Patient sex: F
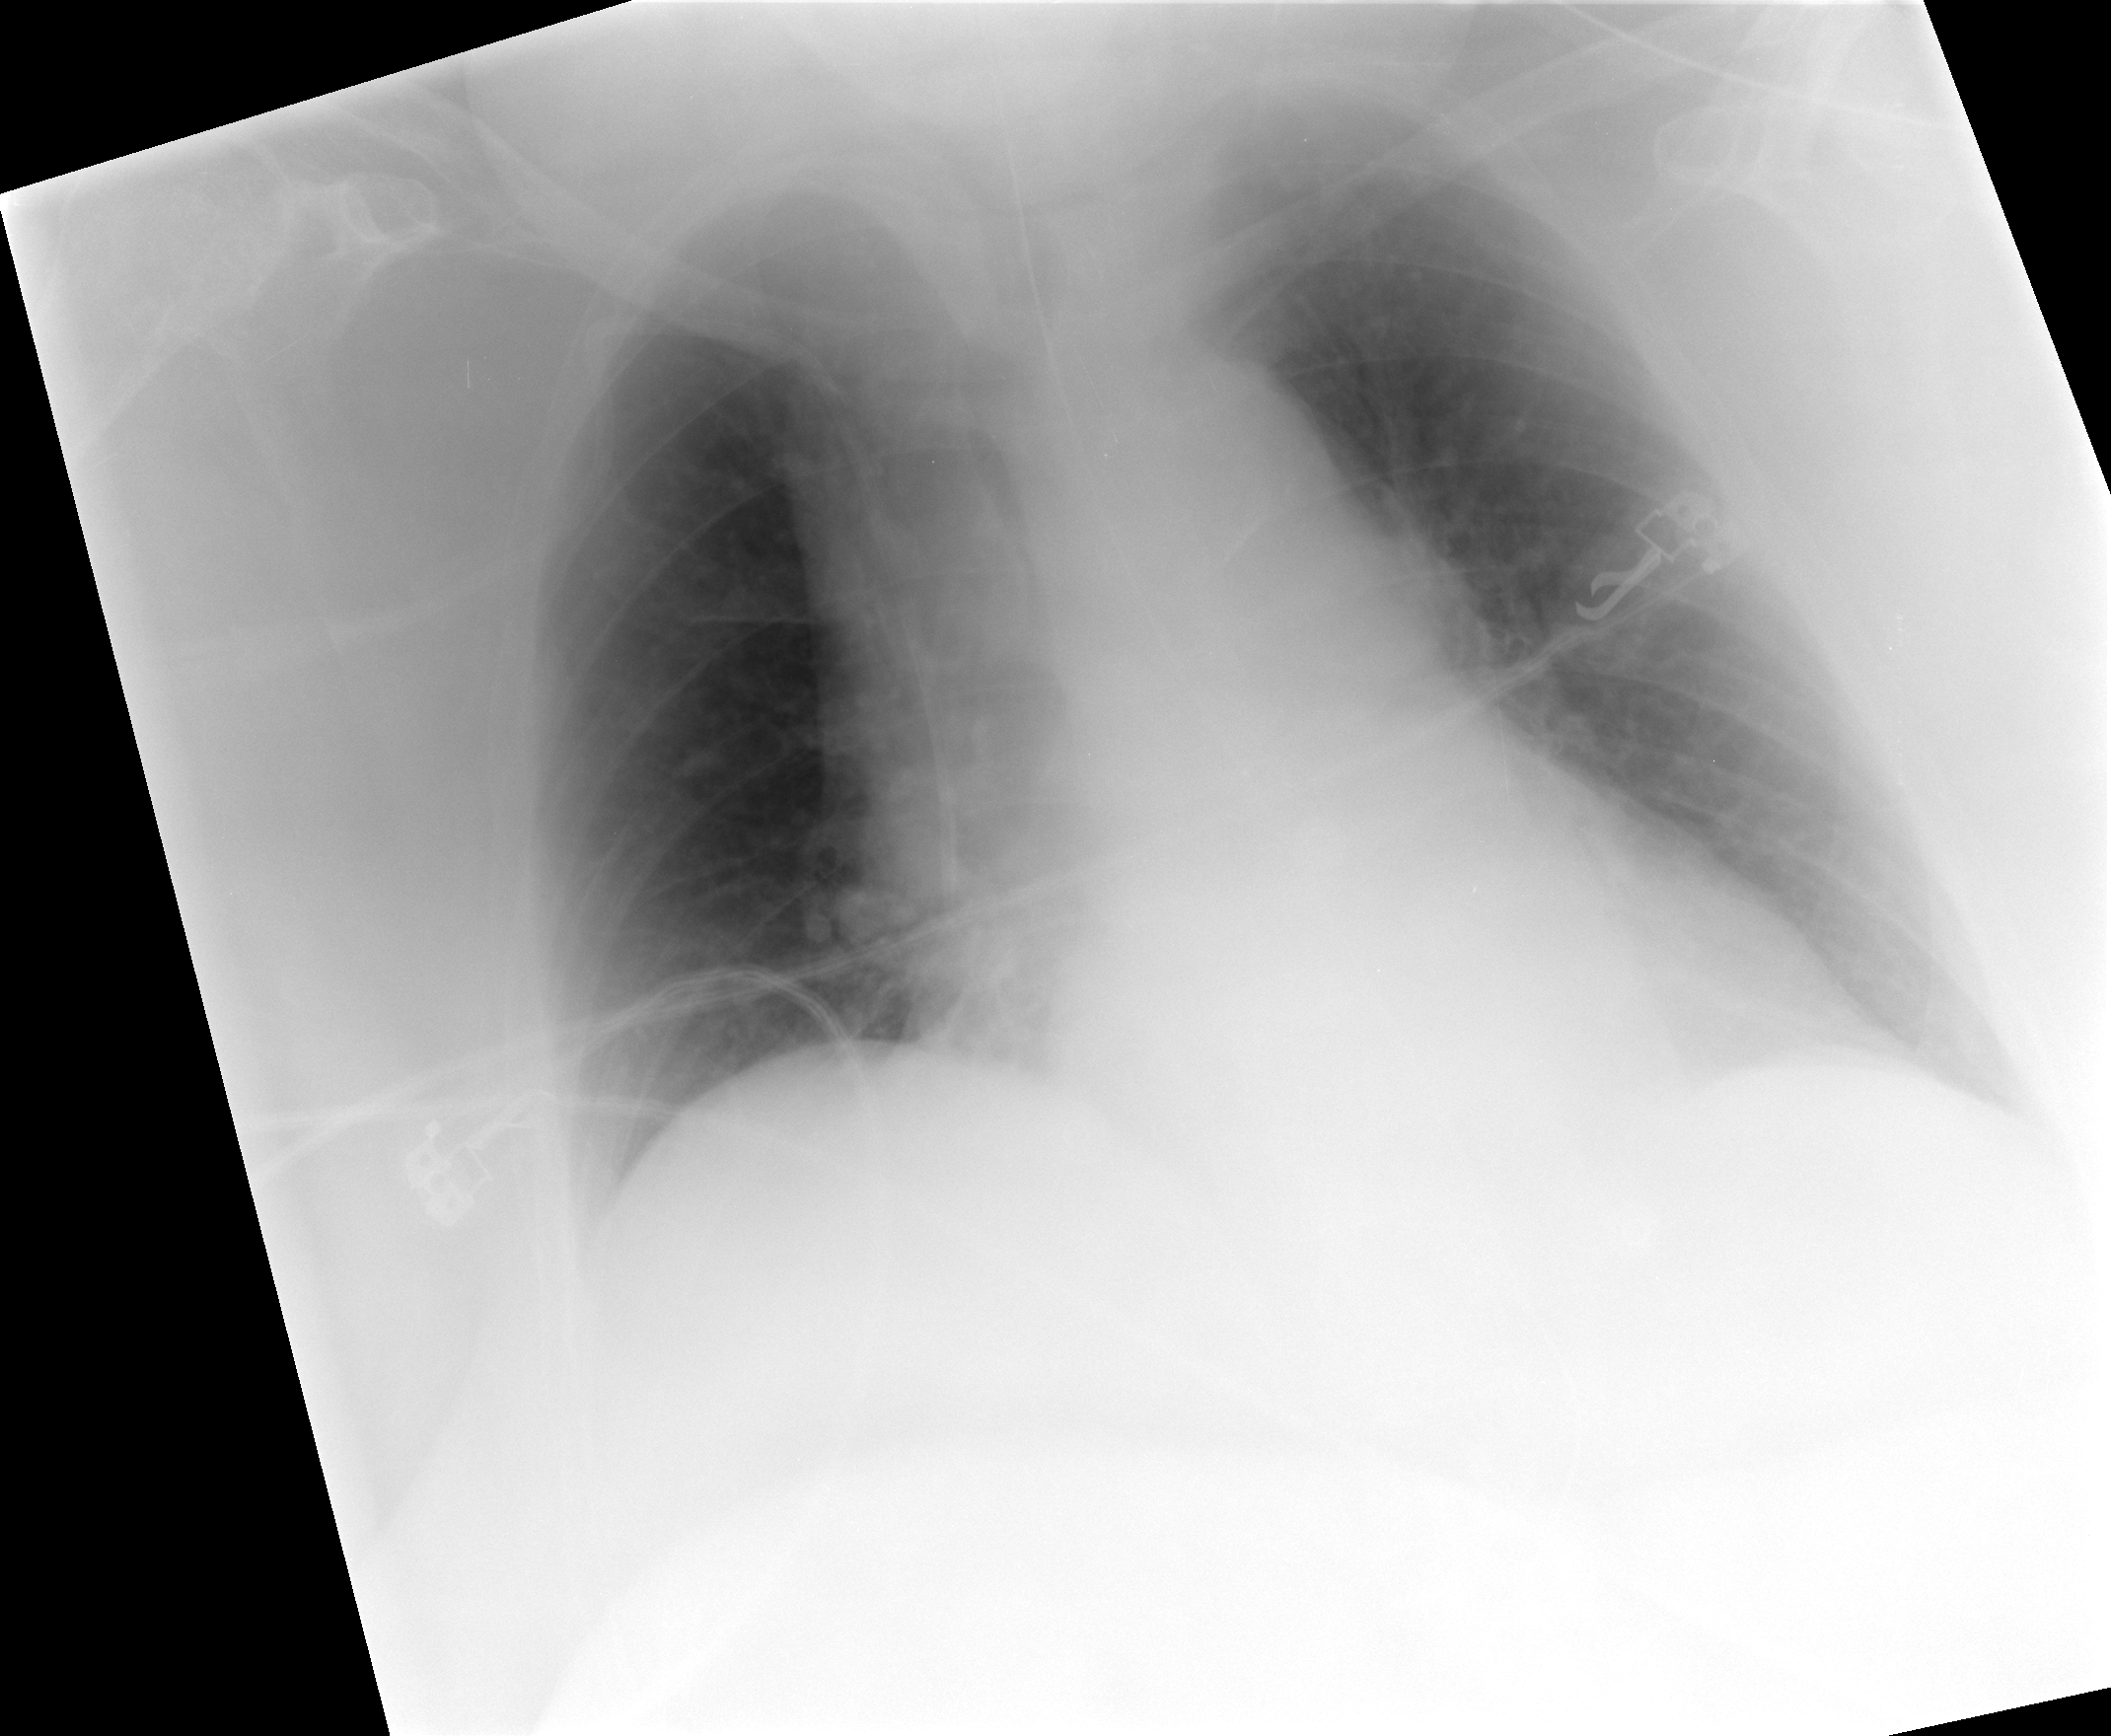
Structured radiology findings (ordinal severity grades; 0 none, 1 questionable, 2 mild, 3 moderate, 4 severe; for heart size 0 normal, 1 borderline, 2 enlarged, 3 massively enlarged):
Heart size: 2
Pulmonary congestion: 0
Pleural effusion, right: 0
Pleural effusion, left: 0
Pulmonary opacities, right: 0
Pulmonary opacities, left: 0
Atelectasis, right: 0
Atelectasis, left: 1